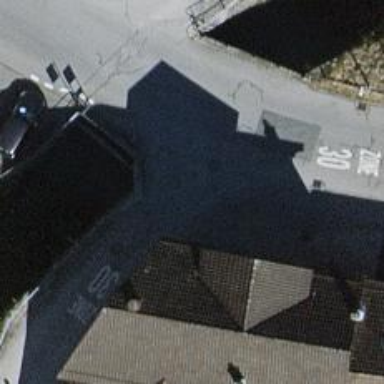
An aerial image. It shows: Residential road with asphalt surface.